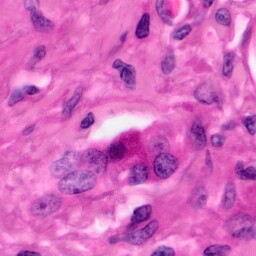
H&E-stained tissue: Pancreatic